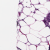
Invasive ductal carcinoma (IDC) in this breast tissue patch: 1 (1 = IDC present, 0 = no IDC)